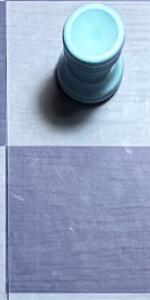
Label: Empty